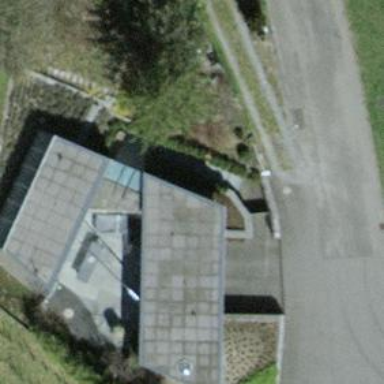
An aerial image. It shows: Detached building.